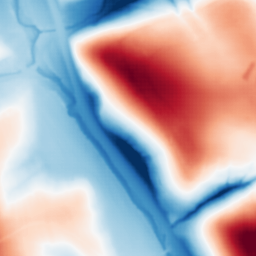
Category: multiscale
Decomposition family: dog
Decomposition parameters: sigma_low: 1
sigma_high: 50
Upsampling method: sinc_hamming
Upsampling parameters: scale: 2
kernel_size: 4
Upsampling scale: 2